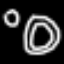
Label: donut